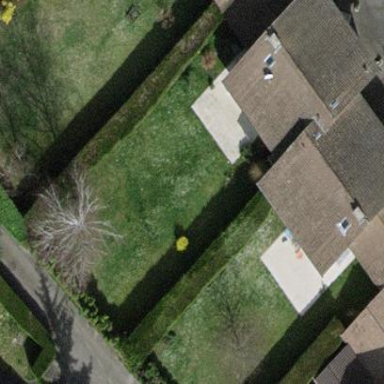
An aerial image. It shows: Garden enclosed by fence.